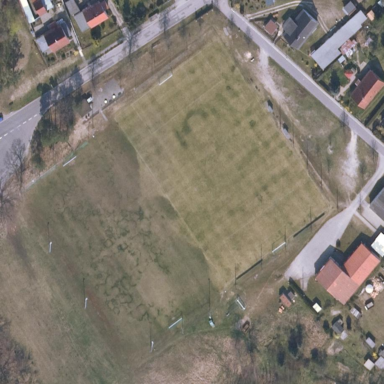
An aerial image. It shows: Soccer sports center for leisure activities.